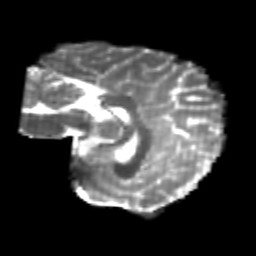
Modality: T2w
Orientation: sagittal
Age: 20
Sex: female
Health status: healthy
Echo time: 0.074 s